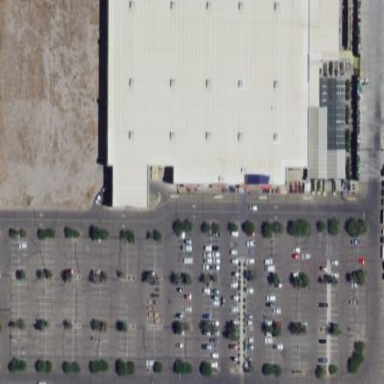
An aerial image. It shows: Retail area.